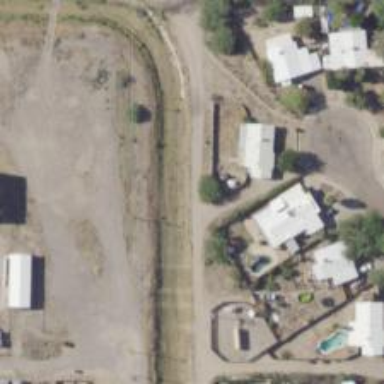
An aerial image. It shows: Alleyway designated as service road.